Field crop: tomato
Growth stage: 2
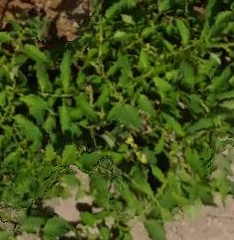
Species: tomato